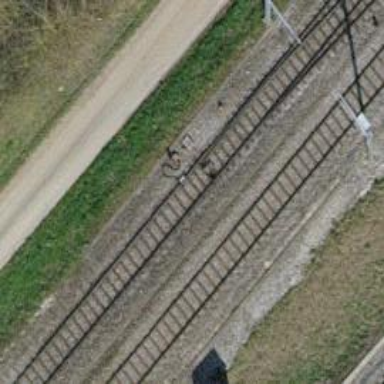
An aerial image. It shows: Railway switch.